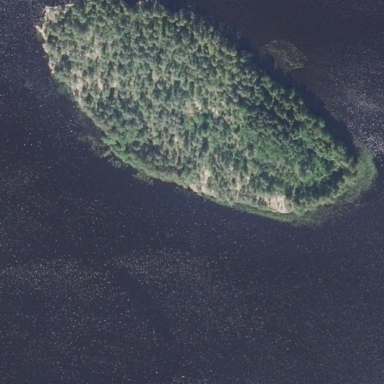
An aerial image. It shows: Islet.